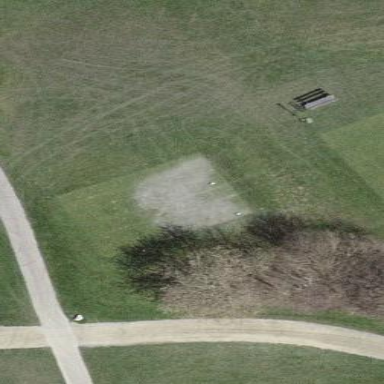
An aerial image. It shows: Golf tee.